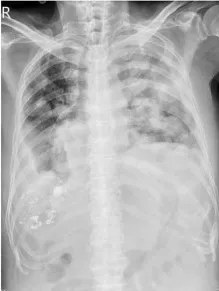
C. AP view of the patient's chest X-ray film on 14 January 2022. The infiltration area, especially in the left lung, became more prominent than that one week ago. There was no apparent ground glass pattern in the right upper lobe. This phenomenon might be because there were no evident metastatic nodules in this area. Ten days later, left tension pneumothorax developed. This event might result from the necrosis of metastatic tumors in the left lung.
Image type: radiology (x_ray)